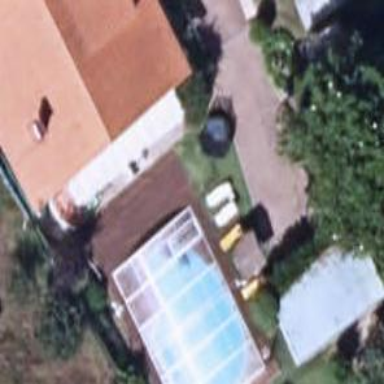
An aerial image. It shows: Swimming pool located in leisure land.